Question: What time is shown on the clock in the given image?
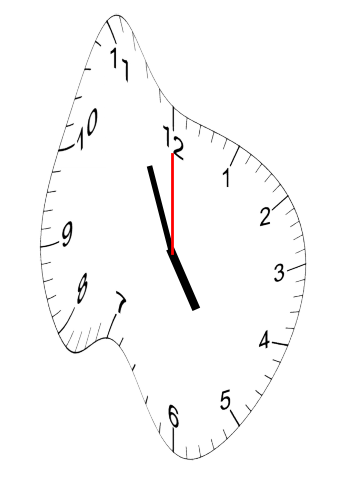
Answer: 04:56:00